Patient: sex M, age 57
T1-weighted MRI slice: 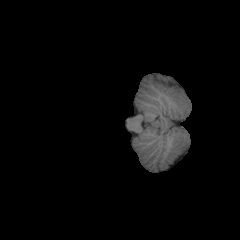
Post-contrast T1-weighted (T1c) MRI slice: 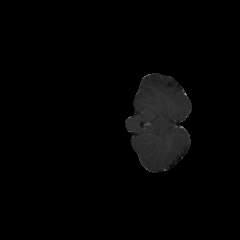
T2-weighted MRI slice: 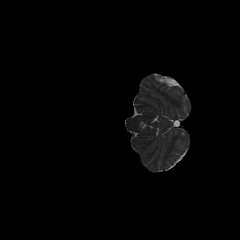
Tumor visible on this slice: no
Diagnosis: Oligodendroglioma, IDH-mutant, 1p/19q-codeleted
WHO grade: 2